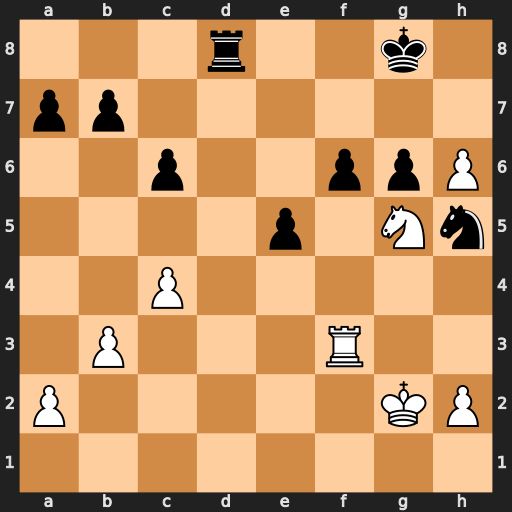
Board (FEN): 3r2k1/pp6/2p2ppP/4p1Nn/2P5/1P3R2/P5KP/8
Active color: w
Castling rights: -
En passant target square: -
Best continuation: h7+ Kg7 Ne6+ Kxh7 Nxd8